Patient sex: F
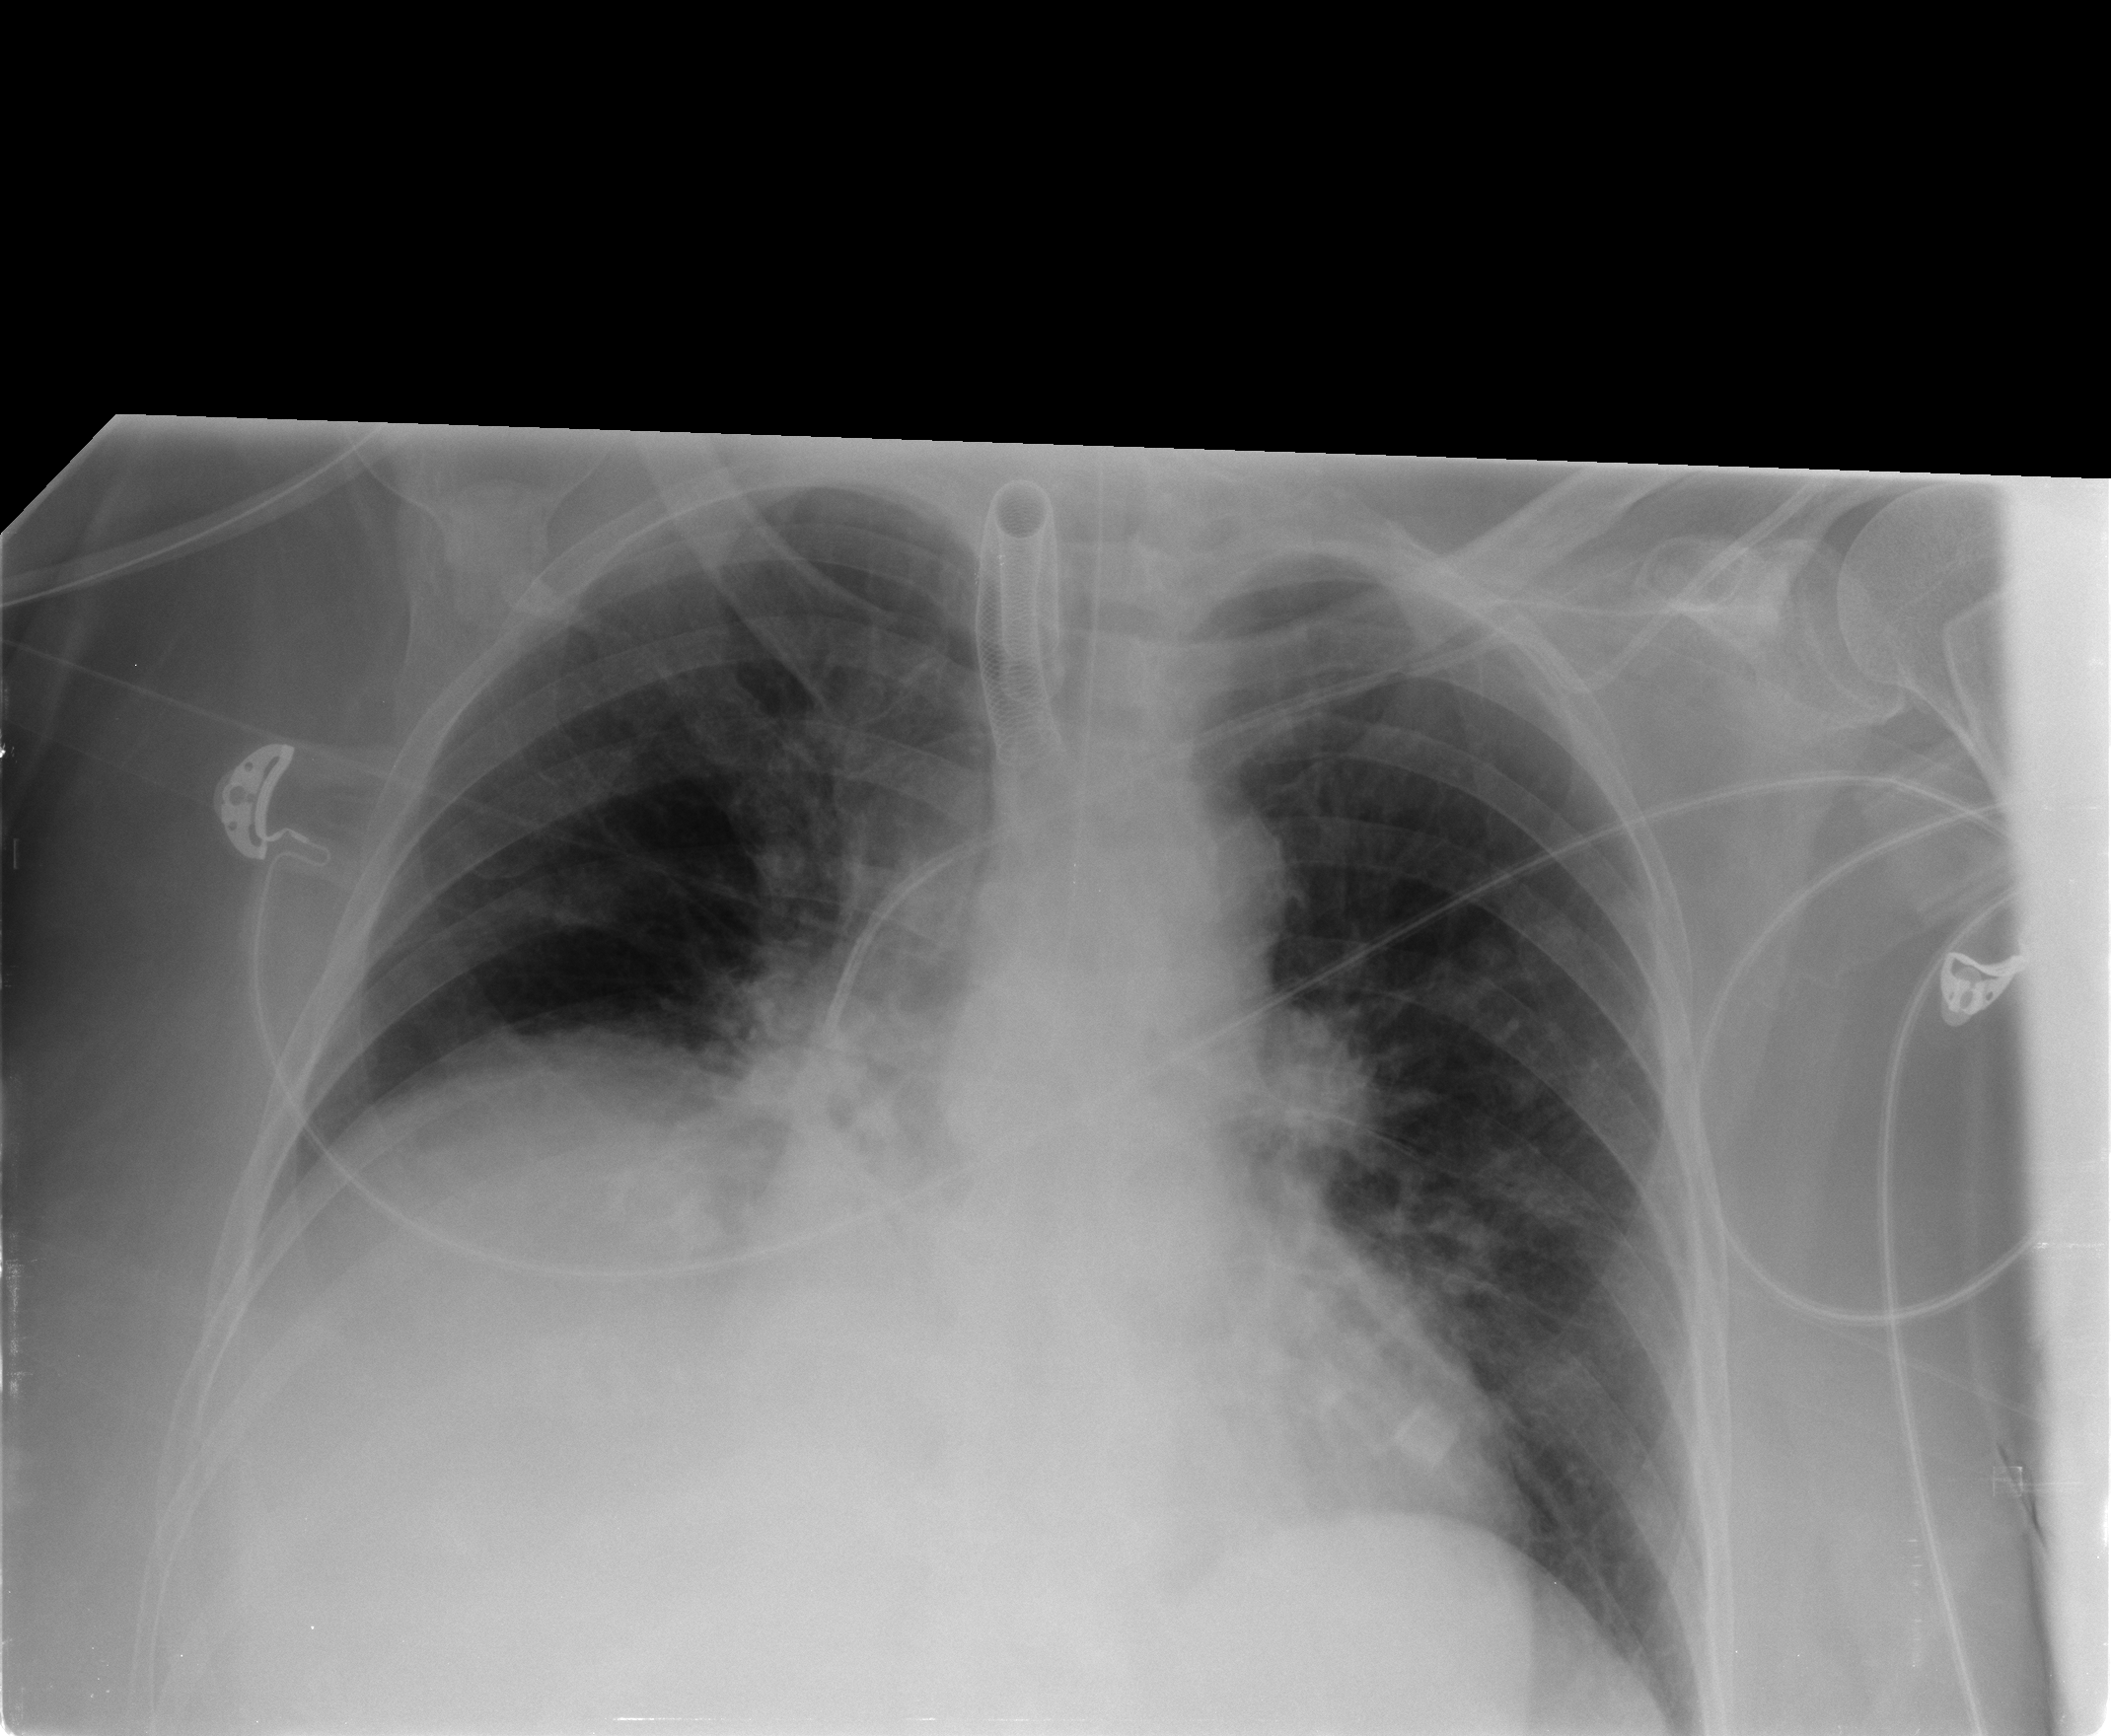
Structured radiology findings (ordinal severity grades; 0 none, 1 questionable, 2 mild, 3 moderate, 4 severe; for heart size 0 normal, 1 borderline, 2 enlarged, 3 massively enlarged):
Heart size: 0
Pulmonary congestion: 2
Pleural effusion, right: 0
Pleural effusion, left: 0
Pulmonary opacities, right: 0
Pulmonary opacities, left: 0
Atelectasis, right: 2
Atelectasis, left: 0